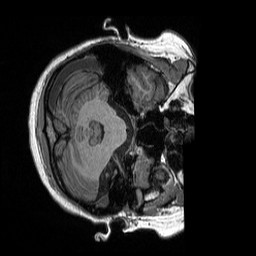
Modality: T1w
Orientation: axial
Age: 33
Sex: female
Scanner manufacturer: siemens
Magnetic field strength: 3 T
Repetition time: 2.3 s
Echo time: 0.00298 s